Field crop: maize
Growth stage: 2
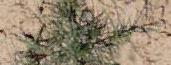
Species: salsola